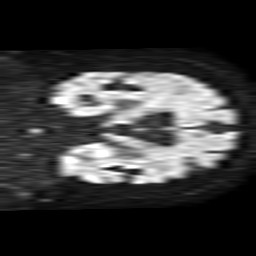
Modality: TRACE
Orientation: coronal
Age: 78
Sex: female
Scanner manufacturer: philips
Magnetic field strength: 1.5 T
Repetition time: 3.359 s
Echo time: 0.08969 s